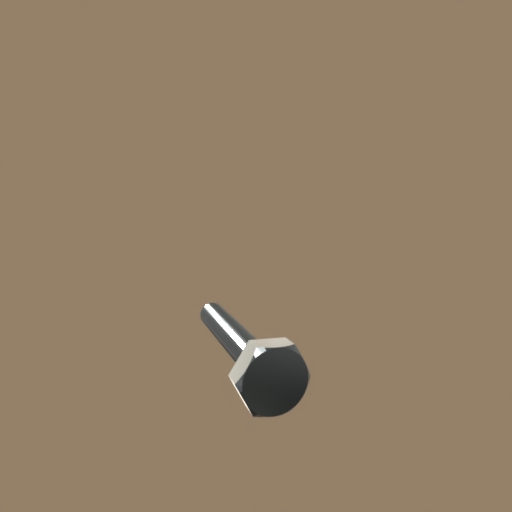
Label: bolt